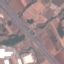
Land use / land cover class: Highway